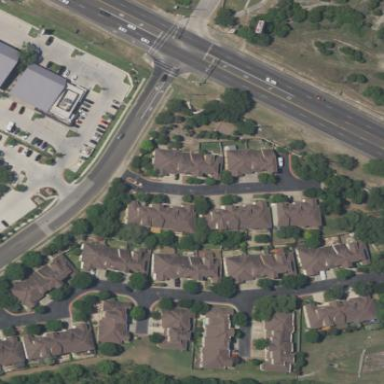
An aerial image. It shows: Residential area consisting of condominiums.